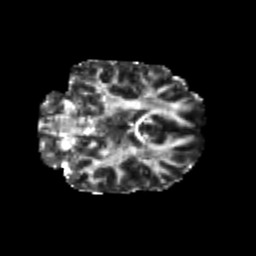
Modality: FA
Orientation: coronal
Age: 21
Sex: male
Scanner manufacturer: siemens
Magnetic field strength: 3 T
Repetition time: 3.5 s
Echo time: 0.104 s